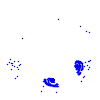
Particle: electron